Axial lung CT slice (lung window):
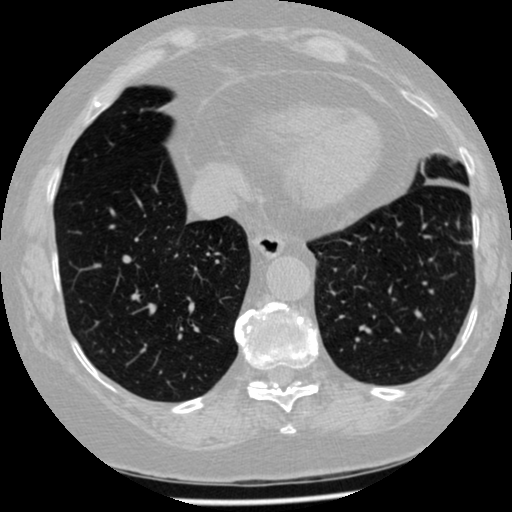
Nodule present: no